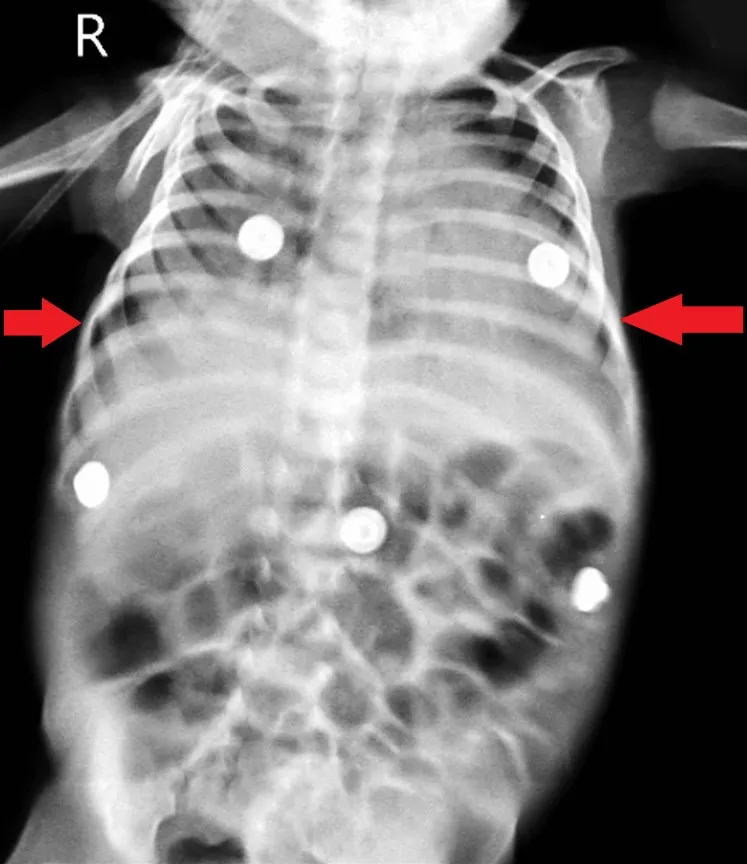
External chest X-ray showing bilateral patches and diffuse haziness on the right side.
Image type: radiology (x_ray)